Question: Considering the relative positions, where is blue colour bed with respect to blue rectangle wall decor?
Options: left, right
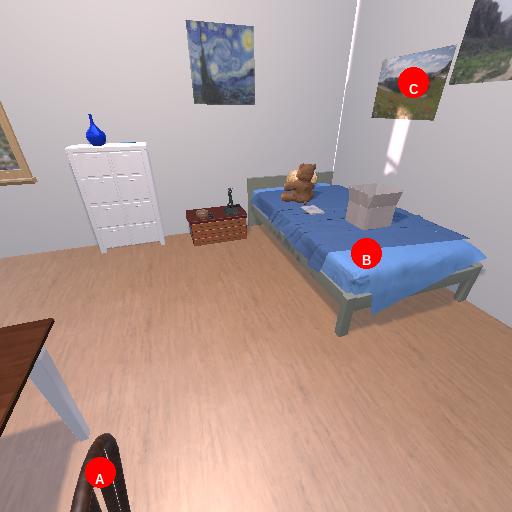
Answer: left